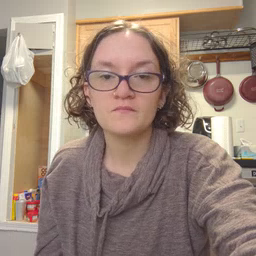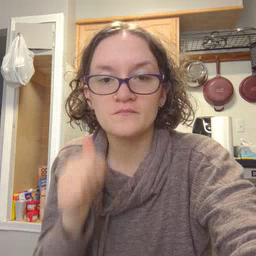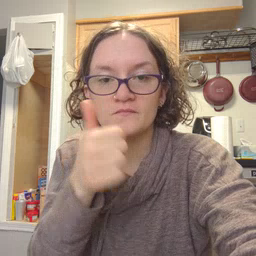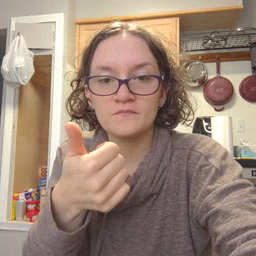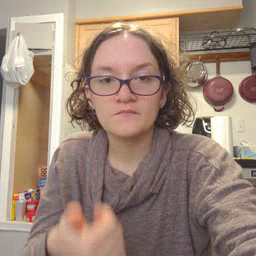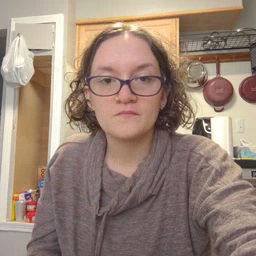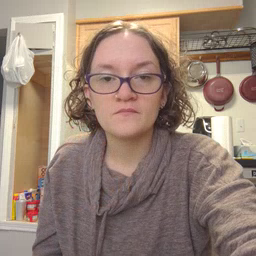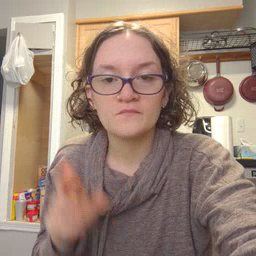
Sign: tomorrow